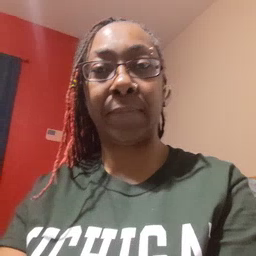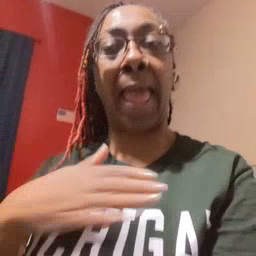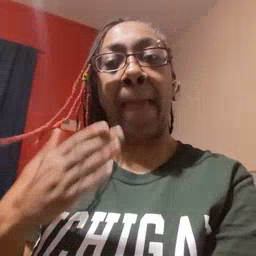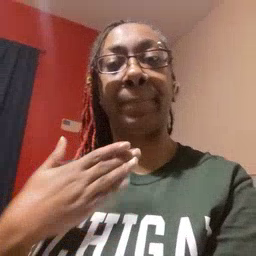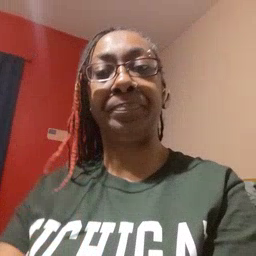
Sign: happy